Question: I created a button layout design as shown in the picture. How can i implement the pattern of design for different size of screens? This layout is fit for 3.7 inch screen but not in others. May be scrollview is an option, but that is not satisfy me. How can i do it? Any help?

This is my xml file
'''
<RelativeLayout xmlns:android="http://schemas.android.com/apk/res/android"
xmlns:tools="http://schemas.android.com/tools"
android:layout_width="match_parent"
android:layout_height="match_parent"
tools:context=".MainActivity" >
<Button
android:id="@+id/button1"
android:layout_width="match_parent"
android:layout_height="110dp"
android:layout_alignParentTop="true"
android:layout_centerHorizontal="true"
android:layout_marginTop="5dp"
android:text="Button" />
<Button
android:id="@+id/button2"
android:layout_width="match_parent"
android:layout_height="110dp"
android:layout_below="@+id/button1"
android:layout_centerHorizontal="true"
android:layout_marginTop="5dp"
android:text="Button" />
<Button
android:id="@+id/button3"
android:layout_width="match_parent"
android:layout_height="110dp"
android:layout_below="@+id/button2"
android:layout_centerHorizontal="true"
android:layout_marginTop="5dp"
android:text="Button" />
<Button
android:id="@+id/button4"
android:layout_width="match_parent"
android:layout_height="110dp"
android:layout_below="@+id/button3"
android:layout_centerHorizontal="true"
android:layout_marginTop="5dp"
android:text="Button"
android:layout_marginBottom="5dp" />
'''
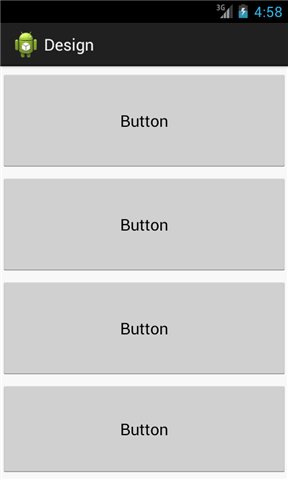
Answer: hi you can you weight instead of relative layout.. If you use relative layout concept it will fit all screen.
Try out the below xml and check in different screen.
'''
<LinearLayout xmlns:android="http://schemas.android.com/apk/res/android"
xmlns:tools="http://schemas.android.com/tools"
android:layout_width="match_parent"
android:layout_height="match_parent"
android:orientation="vertical"
android:weightSum="8" >
<Button
android:id="@+id/button1"
android:layout_width="match_parent"
android:layout_height="0dp"
android:layout_weight="2"
android:text="Button" />
<Button
android:id="@+id/button2"
android:layout_width="match_parent"
android:layout_height="0dp"
android:layout_weight="2"
android:text="Button" />
<Button
android:id="@+id/button3"
android:layout_width="match_parent"
android:layout_height="0dp"
android:layout_weight="2"
android:text="Button" />
<Button
android:id="@+id/button4"
android:layout_width="match_parent"
android:layout_height="0dp"
android:layout_weight="2"
android:text="Button"
/>
</LinearLayout>
'''
The weight sum in Linear layout will take the whole screen size. And the layout_weight will fix the button according to the weights..